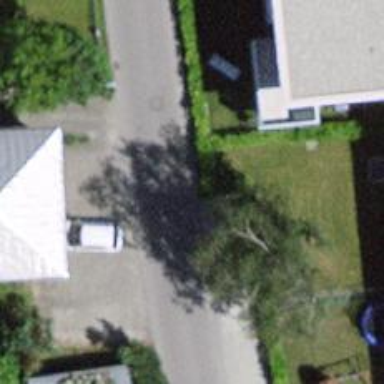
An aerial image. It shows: Driveway leading to service road.